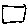
Label: square